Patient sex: F
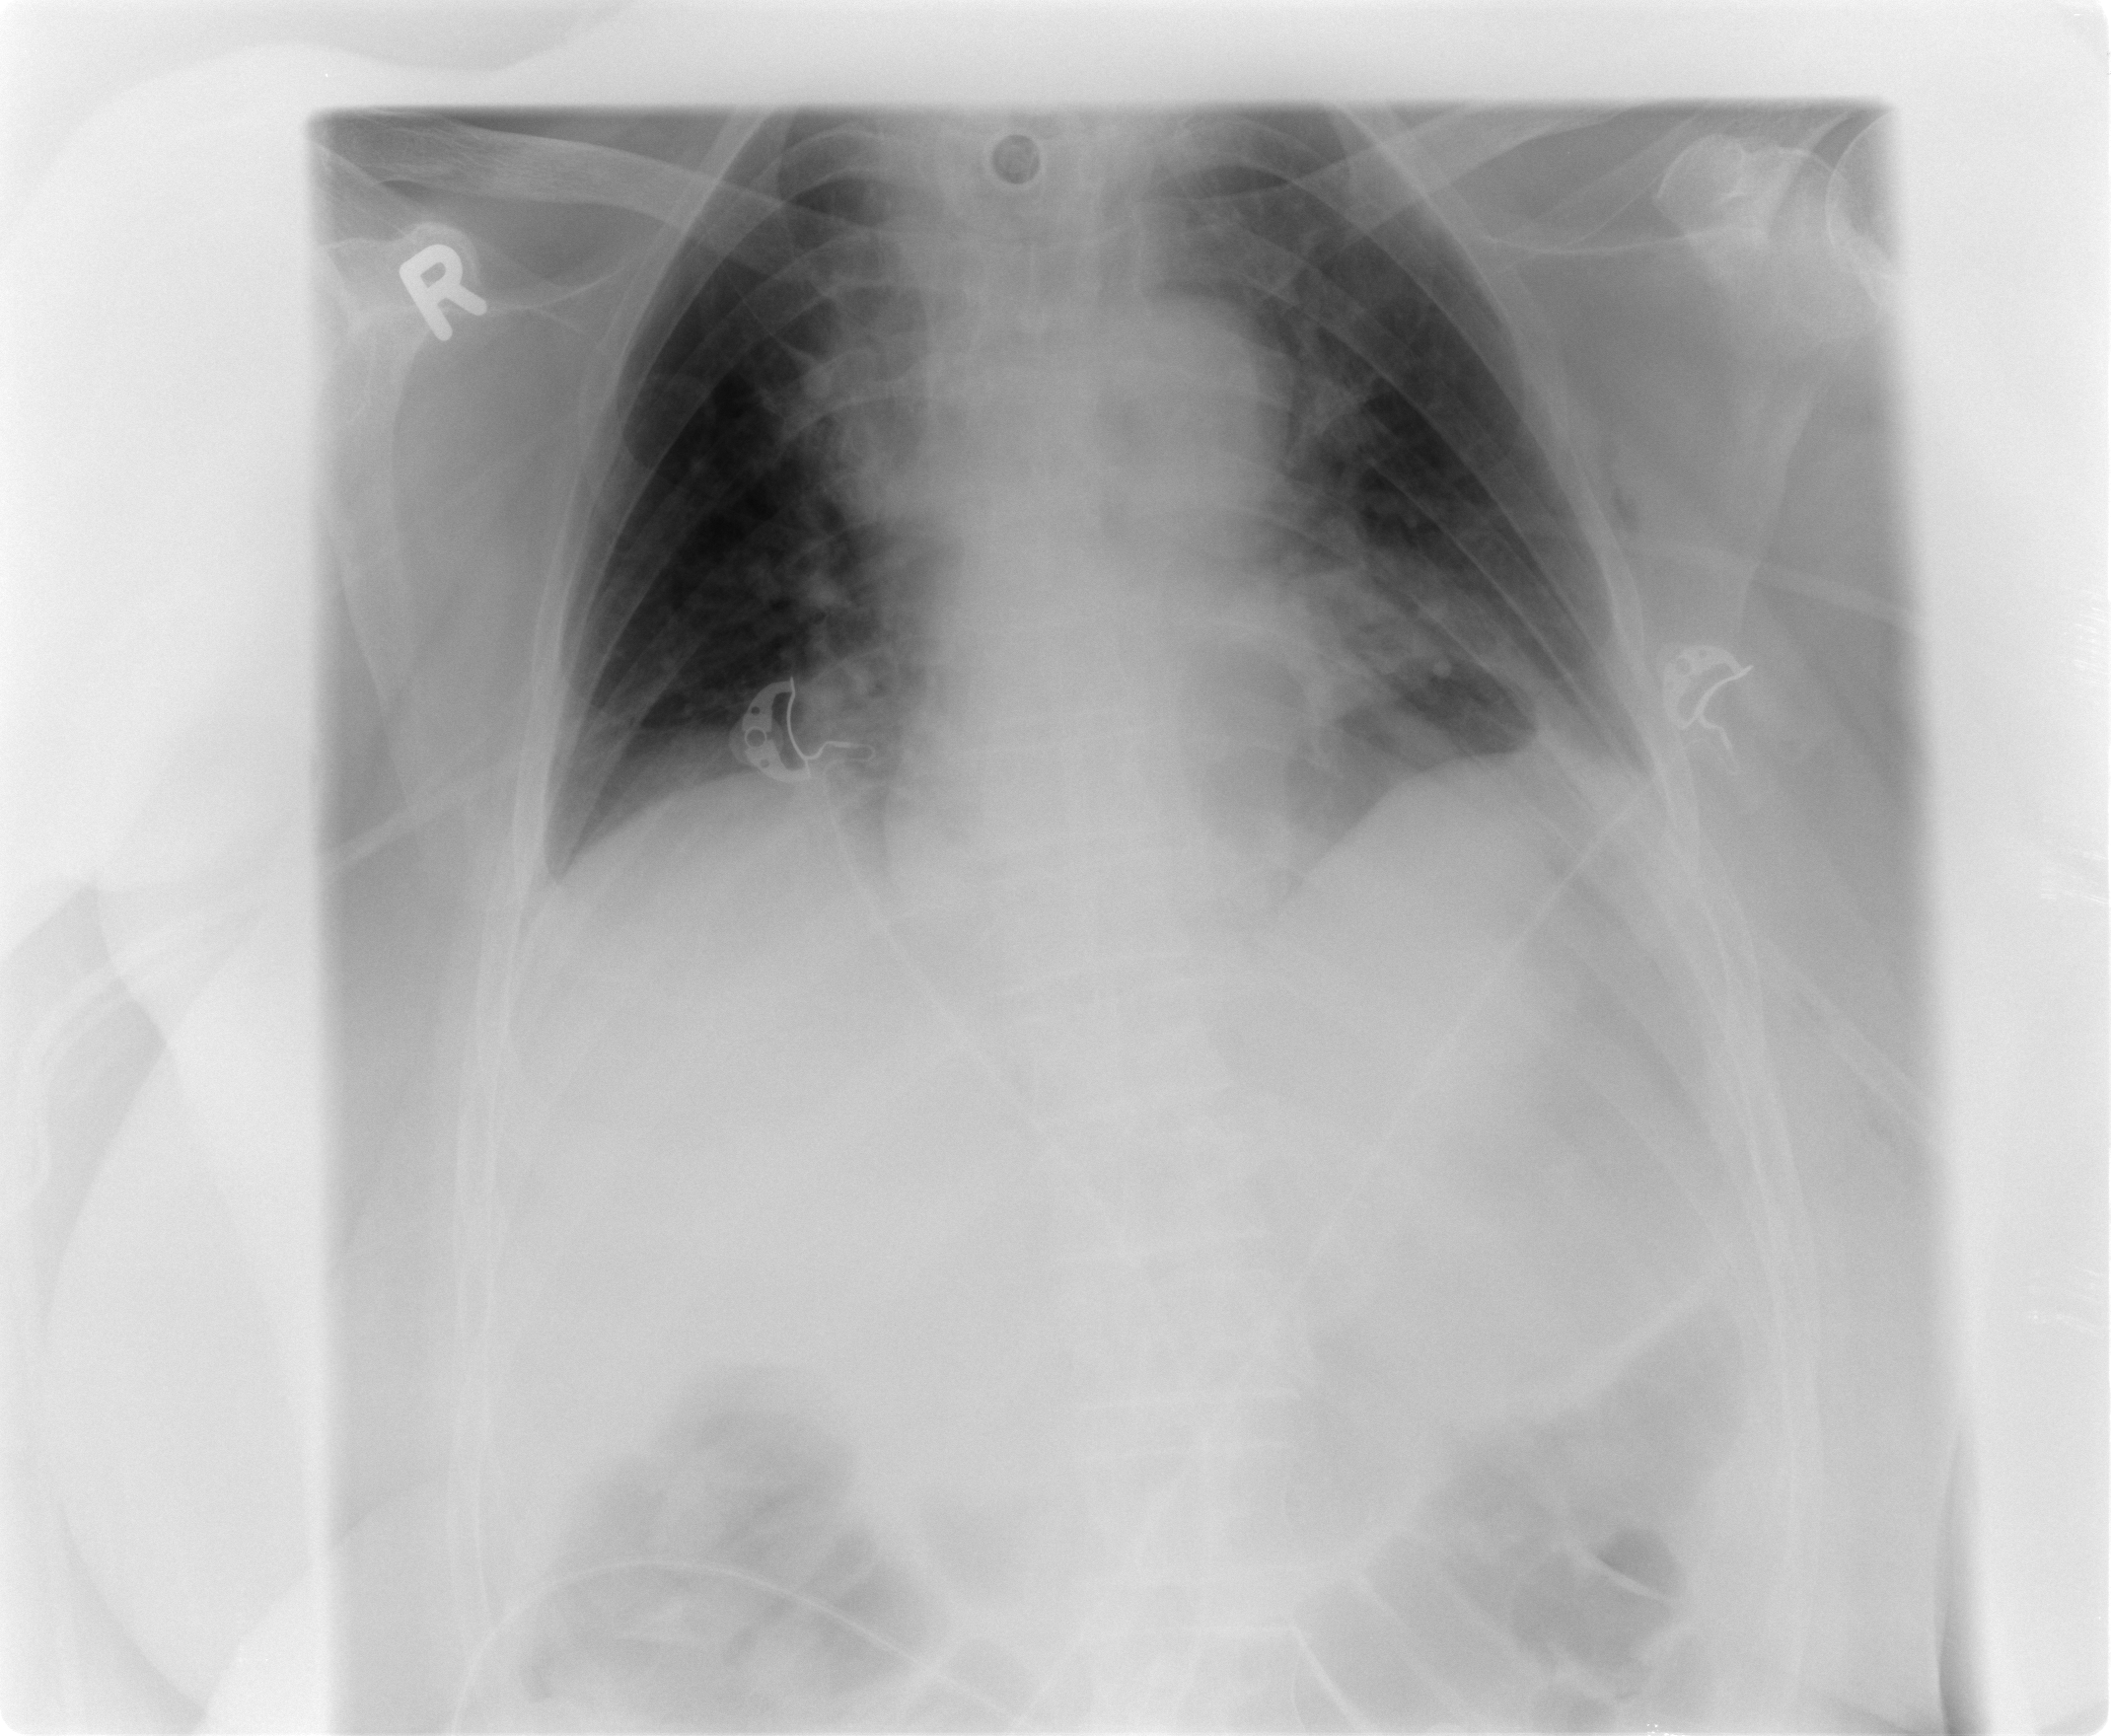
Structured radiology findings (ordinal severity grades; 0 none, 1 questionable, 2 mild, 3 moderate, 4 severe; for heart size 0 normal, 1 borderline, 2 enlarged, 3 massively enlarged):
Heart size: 0
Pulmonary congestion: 1
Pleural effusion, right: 0
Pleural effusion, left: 2
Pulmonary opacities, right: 0
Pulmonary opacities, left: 0
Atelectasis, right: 0
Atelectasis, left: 2